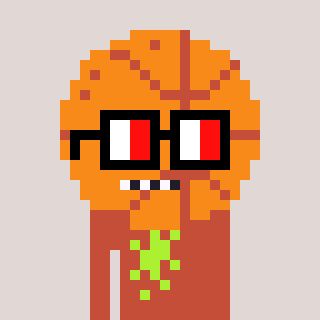
a pixel art character with square glasses with black frames and red eyes, a basketball-shaped head and a rust-colored body on a warm background